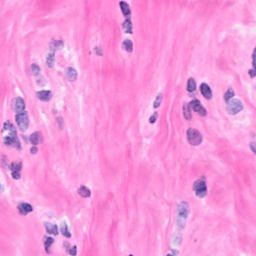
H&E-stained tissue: Breast